Field crop: tomato
Growth stage: 1
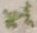
Species: portulaca